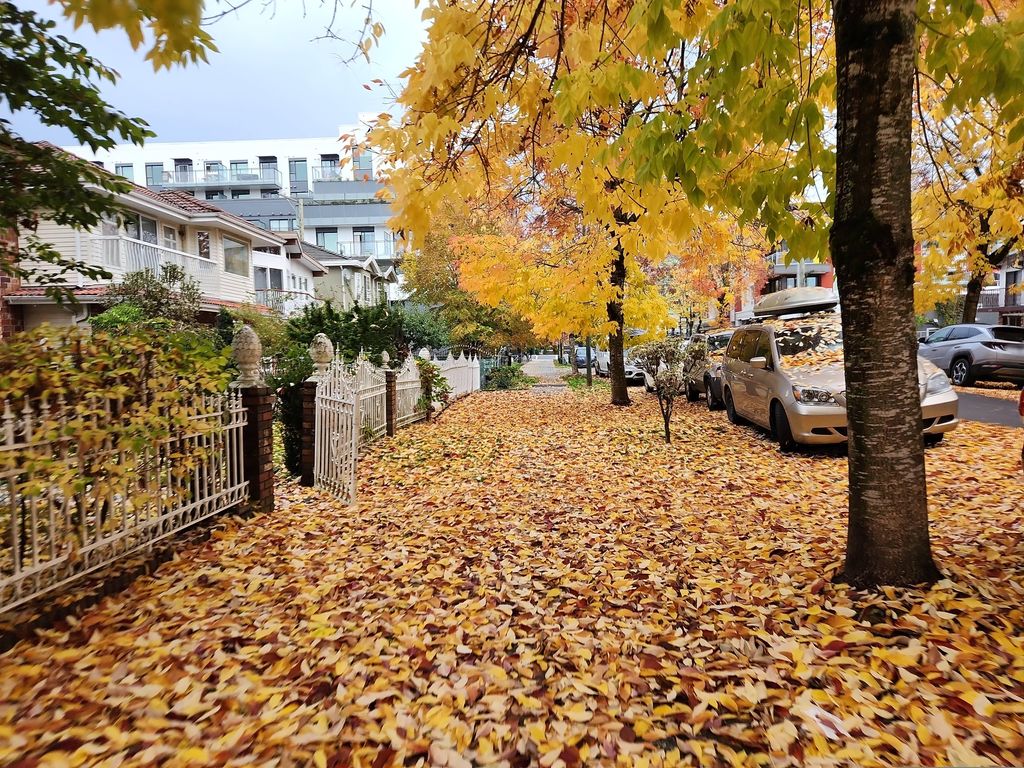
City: vancouver